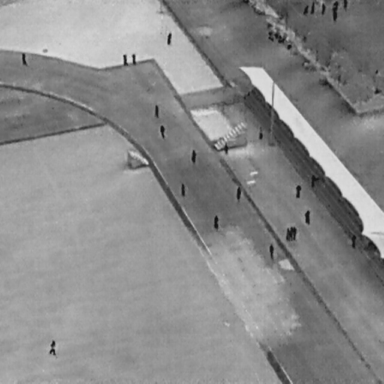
There are 24 People in the infrared image.